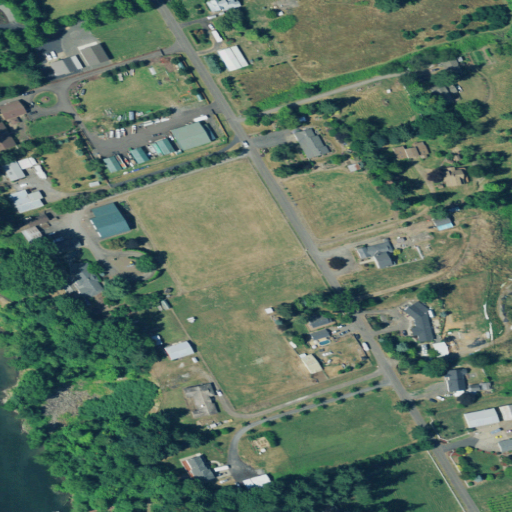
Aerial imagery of ridge(s) in Oregon named Dog Ridge containing pasture, low intensity development, open development, medium intensity development, evergreen forest, open water, mixed forest, high intensity development, and woody wetlands